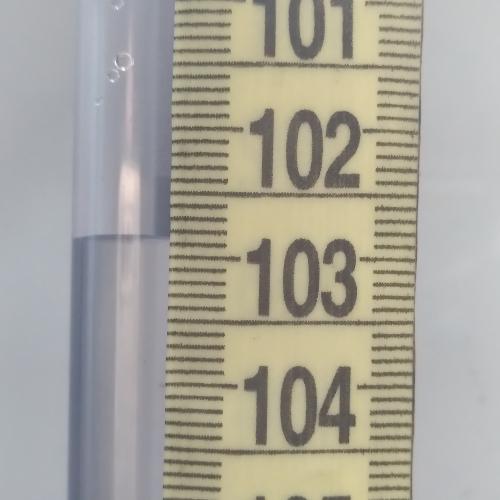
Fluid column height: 102.9 cm